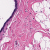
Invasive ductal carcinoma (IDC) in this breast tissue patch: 0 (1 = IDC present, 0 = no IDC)